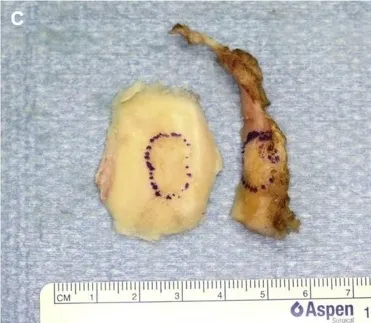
(C) The stiffened area of the medial meniscus corresponded to the subchondral fracture of the medial femoral condyle (dotted circle).
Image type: medical_photograph (other_medical_photograph)